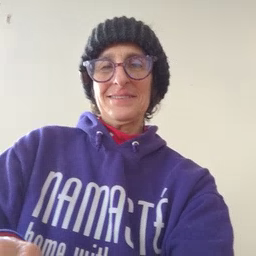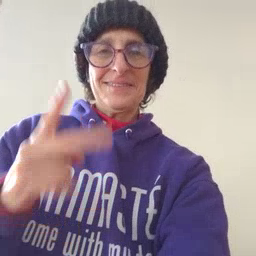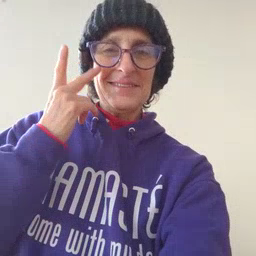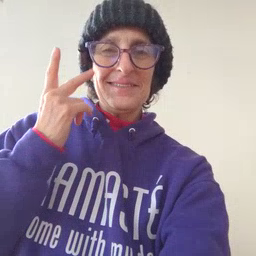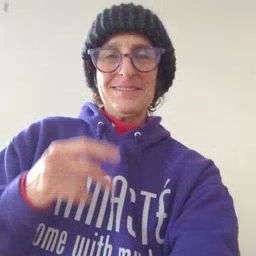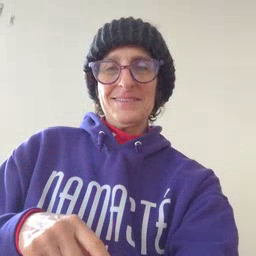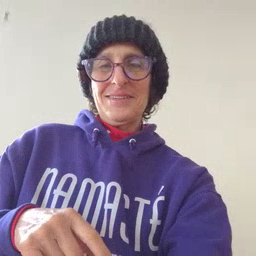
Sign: see